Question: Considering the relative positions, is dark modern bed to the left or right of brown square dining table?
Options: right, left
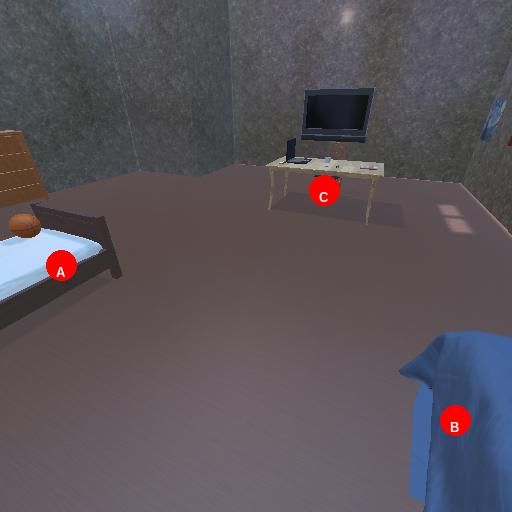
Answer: right